Question: I have the following 'MDI application':

Each 'sub Window' has content of different file.
When we want to save the content of active window, thus, we want to know the path of file that opened in active window.
'subWindow''subWindow'
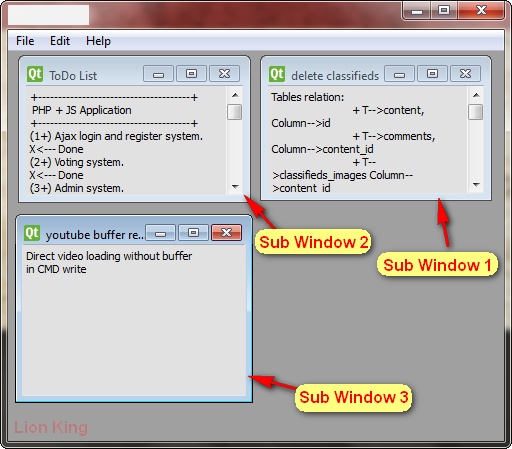
Answer: You can set the path as a user property on the widget, using 'QObject::setProperty', and then retrieve it using 'QObject::property'. 'QMdiSubWindow' has no concept of an open file. It's just an MDI widget. Someone might use it to show today's weather, and not the contents of any particular file.